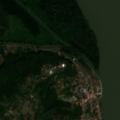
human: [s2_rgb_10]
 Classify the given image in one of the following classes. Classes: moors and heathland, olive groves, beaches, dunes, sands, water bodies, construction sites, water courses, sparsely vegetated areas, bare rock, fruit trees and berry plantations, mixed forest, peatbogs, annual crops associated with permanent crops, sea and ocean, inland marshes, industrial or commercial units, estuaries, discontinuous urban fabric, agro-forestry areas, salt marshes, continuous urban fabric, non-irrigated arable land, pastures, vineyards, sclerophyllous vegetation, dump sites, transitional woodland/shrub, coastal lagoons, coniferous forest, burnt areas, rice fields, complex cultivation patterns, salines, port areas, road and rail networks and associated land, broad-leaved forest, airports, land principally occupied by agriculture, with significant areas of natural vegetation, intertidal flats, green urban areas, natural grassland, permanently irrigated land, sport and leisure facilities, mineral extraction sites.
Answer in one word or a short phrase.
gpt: discontinuous urban fabric, complex cultivation patterns, land principally occupied by agriculture, with significant areas of natural vegetation, broad-leaved forest, transitional woodland/shrub, water courses